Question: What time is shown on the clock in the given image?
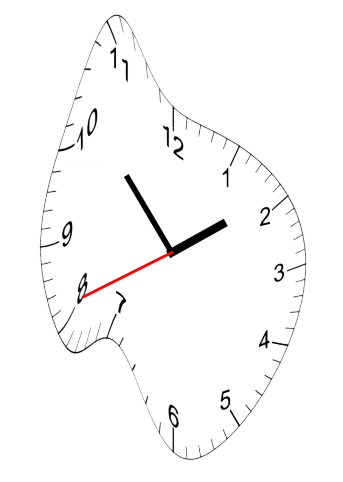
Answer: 01:52:41